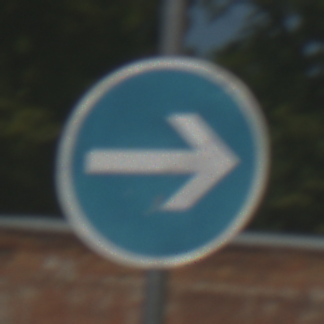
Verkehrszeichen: VorgeschriebeneFahrtrichtungHierRechts
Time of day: Midday
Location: Outdoor (Suburban)
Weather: PartlyCloudy
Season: NotSpecified
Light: Natural